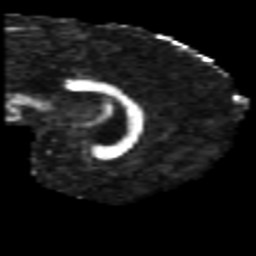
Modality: FA
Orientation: sagittal
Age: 25
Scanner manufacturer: philips
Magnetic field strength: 3 T
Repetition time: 8.6 s
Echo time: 0.127 s